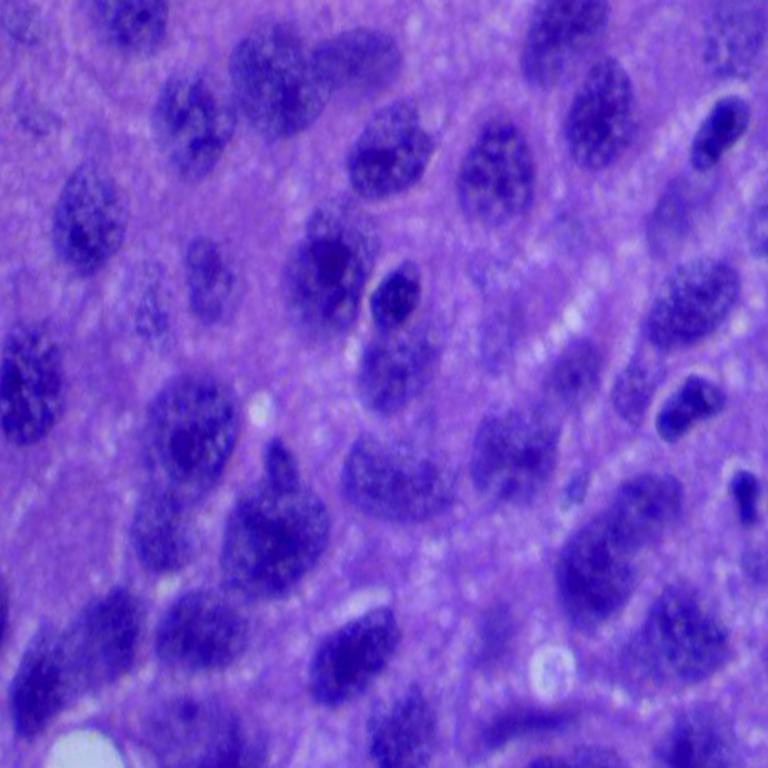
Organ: lung
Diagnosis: squamous carcinomas